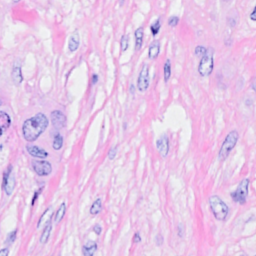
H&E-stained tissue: Breast